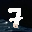
Label: 7